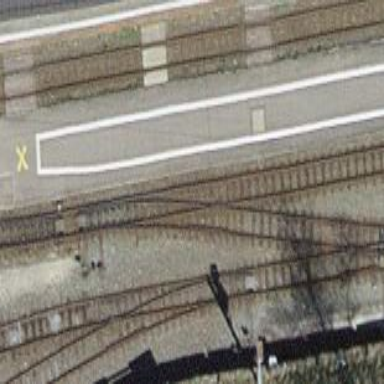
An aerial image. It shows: Platform for public transport at railway station.